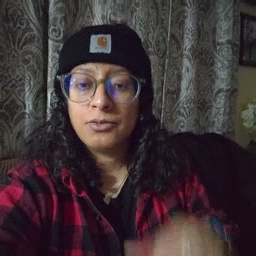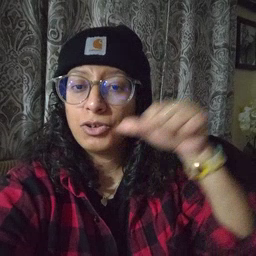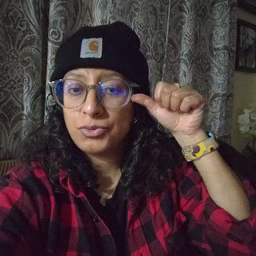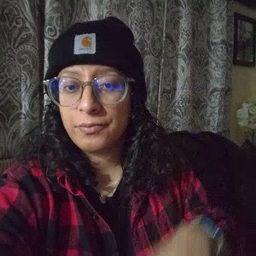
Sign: yesterday